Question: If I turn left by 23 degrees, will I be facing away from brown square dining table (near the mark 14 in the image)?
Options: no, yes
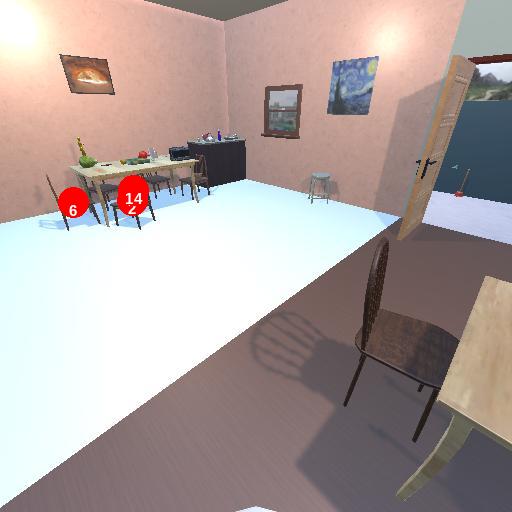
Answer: no